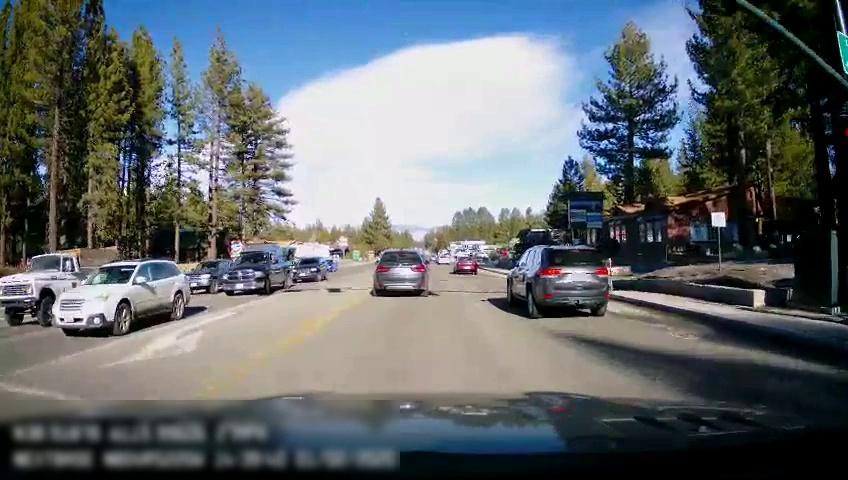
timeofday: Day
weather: Sunny
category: Drivable Space
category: Vehicles | Car
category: Vehicles | Truck
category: Vehicles | Truck
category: Vehicles | Truck
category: Vehicles | Car
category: Vehicles | Car
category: Vehicles | SUV
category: Vehicles | SUV
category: Vehicles | Car
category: Lanes | Opposite Lane
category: Lanes | Current Lane
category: Traffic | Signs
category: Traffic | Signs
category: Traffic | Signs